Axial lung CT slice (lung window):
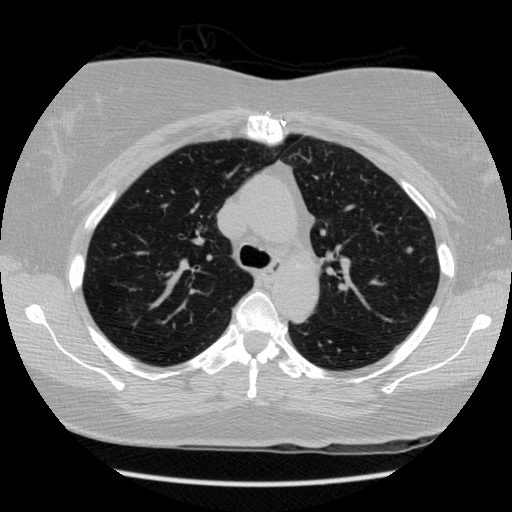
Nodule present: yes
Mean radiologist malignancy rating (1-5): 2.5